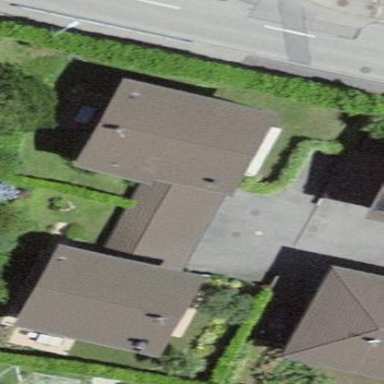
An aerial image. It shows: View of roof of building.